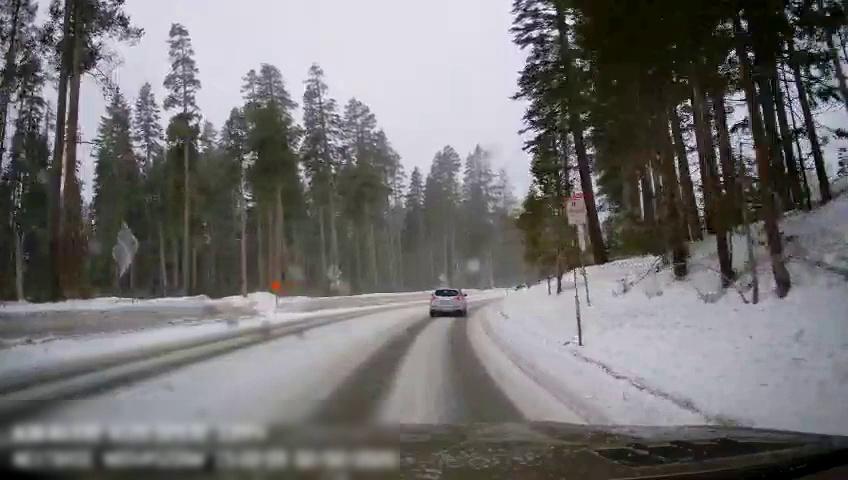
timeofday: Day
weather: Snowy
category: Drivable Space
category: Vehicles | SUV
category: Traffic | Signs
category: Traffic | Signs
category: Traffic | Signs